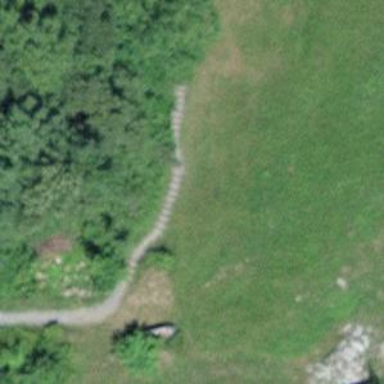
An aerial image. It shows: Road with steps.